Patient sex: M
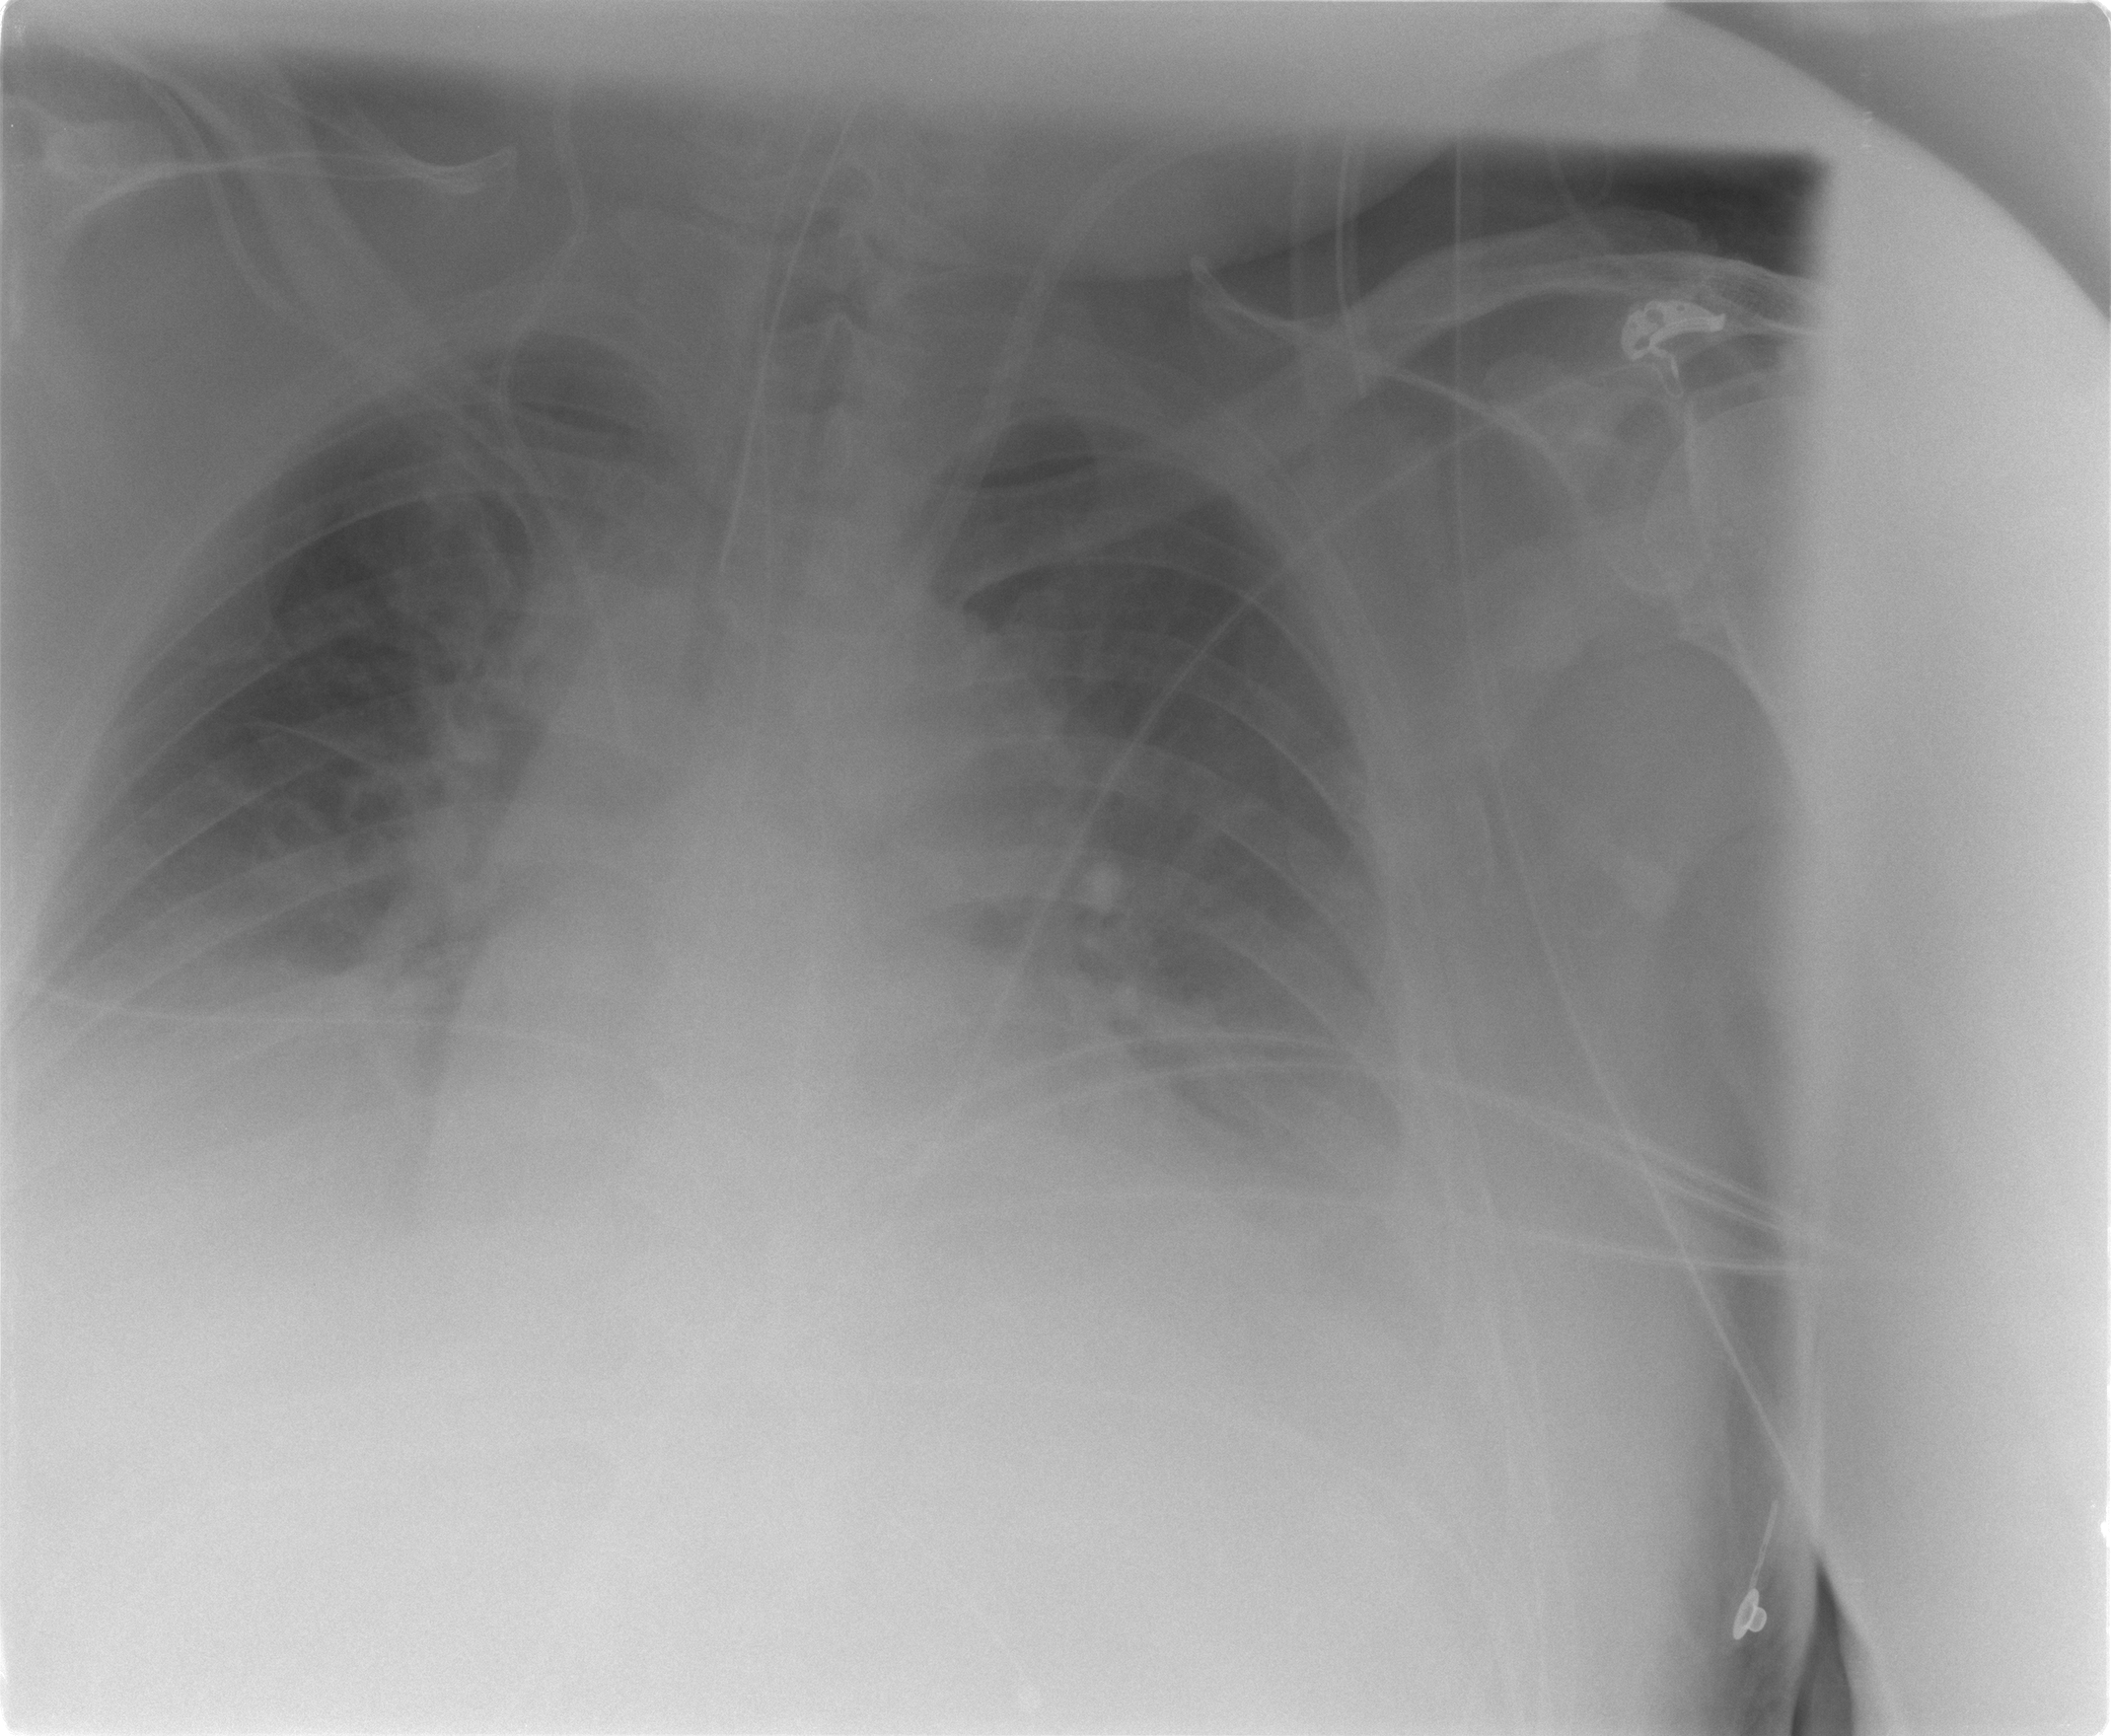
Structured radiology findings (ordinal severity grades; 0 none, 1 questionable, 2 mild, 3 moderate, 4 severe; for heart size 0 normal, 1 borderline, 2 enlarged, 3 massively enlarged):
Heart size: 2
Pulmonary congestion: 2
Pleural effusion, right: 2
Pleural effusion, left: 2
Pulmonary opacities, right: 0
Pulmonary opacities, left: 1
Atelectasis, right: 2
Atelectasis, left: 2